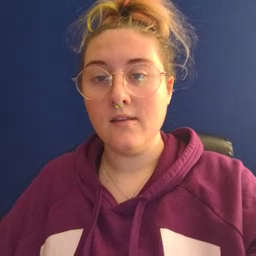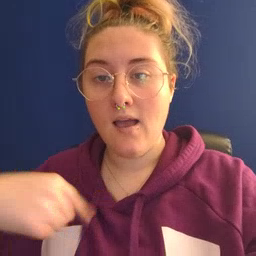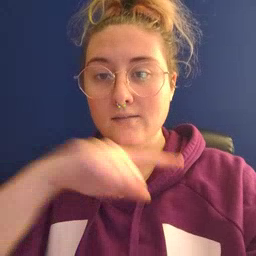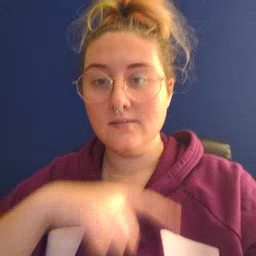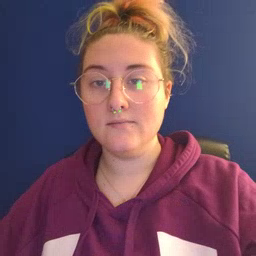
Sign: weus